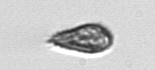
Label: Pseudochattonella_farcimen